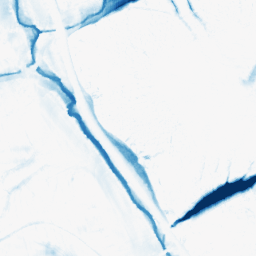
Category: morphological
Decomposition family: morphological_ellipse
Decomposition parameters: operation: closing
width: 30
height: 20
Upsampling method: sinc_hamming
Upsampling parameters: scale: 8
kernel_size: 16
Upsampling scale: 8